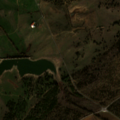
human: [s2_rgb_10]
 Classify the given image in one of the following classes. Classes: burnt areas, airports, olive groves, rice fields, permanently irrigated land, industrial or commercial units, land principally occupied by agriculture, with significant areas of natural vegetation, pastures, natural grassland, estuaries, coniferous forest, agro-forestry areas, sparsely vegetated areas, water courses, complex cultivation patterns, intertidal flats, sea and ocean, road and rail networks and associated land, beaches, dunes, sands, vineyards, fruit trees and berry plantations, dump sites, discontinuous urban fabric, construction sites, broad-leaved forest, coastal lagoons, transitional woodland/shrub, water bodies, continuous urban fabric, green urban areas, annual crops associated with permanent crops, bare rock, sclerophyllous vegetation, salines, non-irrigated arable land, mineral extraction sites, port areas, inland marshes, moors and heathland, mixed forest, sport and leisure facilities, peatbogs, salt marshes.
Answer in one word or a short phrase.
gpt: non-irrigated arable land, pastures, agro-forestry areas, broad-leaved forest, natural grassland, transitional woodland/shrub